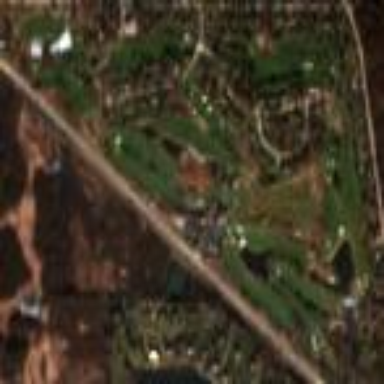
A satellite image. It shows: Golf course surrounded by greenery.